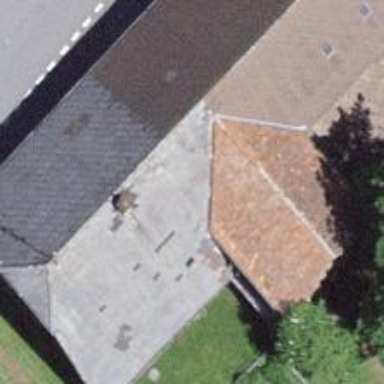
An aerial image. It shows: Farm building.